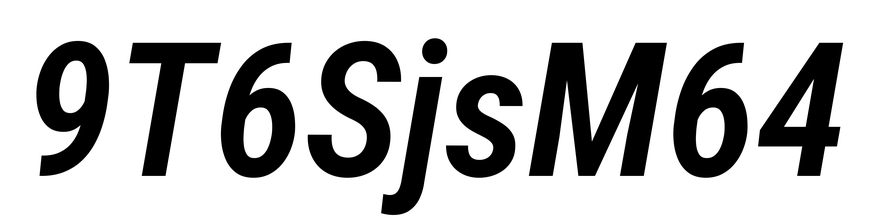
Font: Roboto-Italic_Condensed_SemiBold_Italic